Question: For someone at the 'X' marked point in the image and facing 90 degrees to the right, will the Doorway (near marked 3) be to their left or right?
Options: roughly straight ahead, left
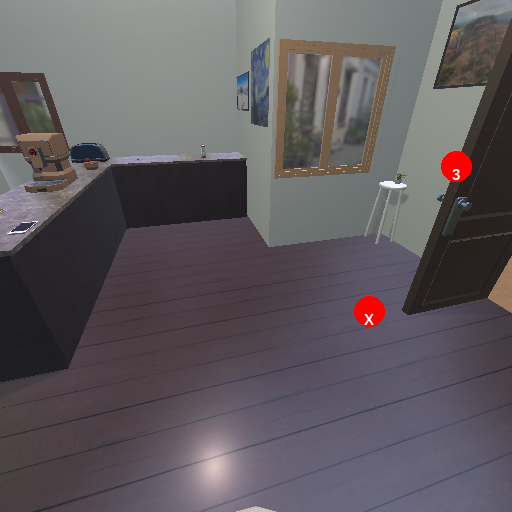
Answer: roughly straight ahead